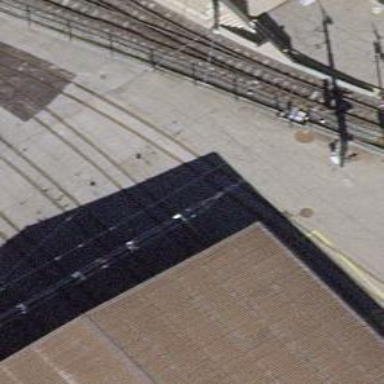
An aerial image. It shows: Narrow-gauge railway in service yard. The railway is electrified with contact line.